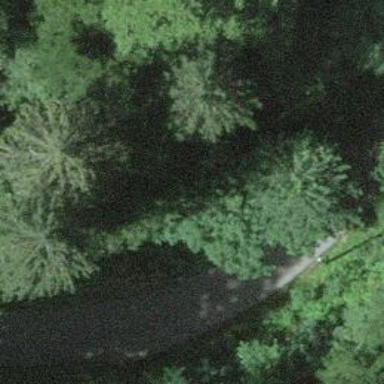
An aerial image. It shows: Culvert tunnel.